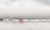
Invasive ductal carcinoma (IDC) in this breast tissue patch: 0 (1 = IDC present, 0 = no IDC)